A scalogram of one vibration snapshot from a rotating bearing is shown, computed with a continuous wavelet transform. Determine the bearing's health state. Answer with exactly one of: normal, inner_race, outer_race, ball.
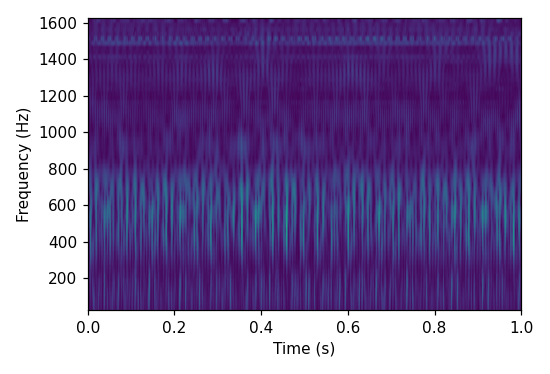
Answer: inner_race